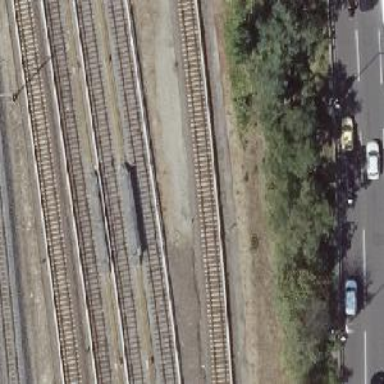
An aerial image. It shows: Electrified light rail railway.